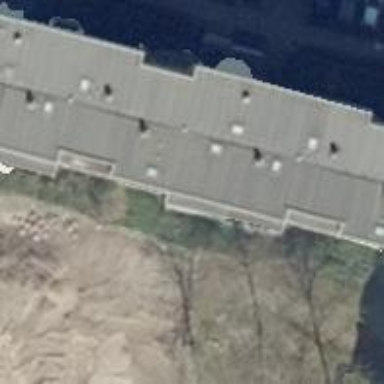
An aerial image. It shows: Flat-roofed apartment building.